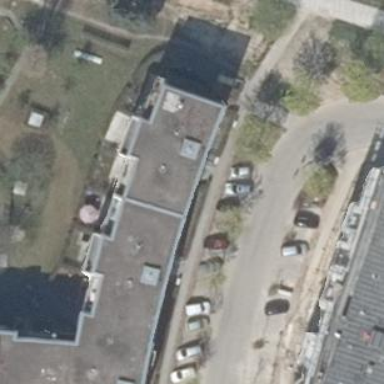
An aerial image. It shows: Grey flat-roofed apartments.